Interaction volume radius: 10 \u00c5
Interaction volume height: 30 \u00c5
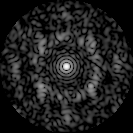
Disorder parameter: 0.7005